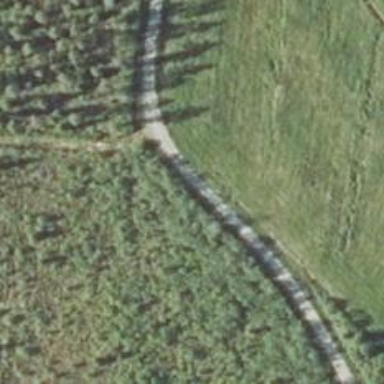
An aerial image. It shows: Unclassified road.